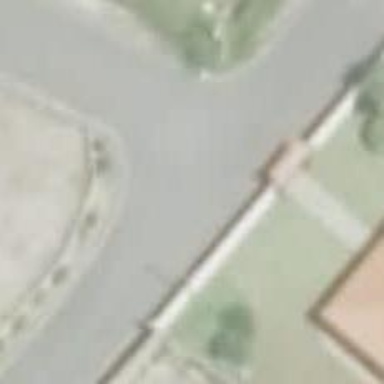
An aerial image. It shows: Living street.